Question: I have an Area like below.

'''
public class AdminController : Controller
{
//
// GET: /Admin/Admin/
[HttpPost]
public ActionResult Index_partialPost(AdminModule model)
{
return PartialView("_PartialPage1", model);
}
[HttpGet]
public ActionResult Index_partial()
{
return PartialView("_PartialPage1");
}
[HttpGet]
public ActionResult Index()
{
AdminModule model = new AdminModule();
model.MyName = "My Name";
return View("Index", model);
}
}
'''
'''
@model _1.Areas.Admin.Models.AdminModule
@{
ViewBag.Title = "Index";
Layout = "~/Areas/Admin/Views/Shared/_LayoutPage1.cshtml";
}
<h2>
Index</h2>
<div id="myForm">
<p id="pid">
</p>
</div>
<input id="BTN" type="submit" value="Button" />
<script language="javascript" type="text/javascript">
$('#BTN').click(function(){
$('#pid').load("@Url.Action("Index_partial", "Admin")");
});
</script>
'''
'''
@model _1.Areas.Admin.Models.AdminModule
@{
ViewBag.Title = "Index";
Layout = "~/Areas/Admin/Views/Shared/_LayoutPage1.cshtml";
}
<h2>
Index</h2>
<script src="/Scripts/jquery-1.5.1.min.js" type="text/javascript">
</script>
<div id="myForm">
<p id="pid">
</p>
</div>
<input id="BTN" type="submit" value="Button" />
<script language="javascript" type="text/javascript">
$('#BTN').click(function(){
$('#pid').load("@Url.Action("Index_partial", "Admin")");
});
</script>
'''
'''
@model _1.Areas.Admin.Models.AdminModule
@using (Html.BeginForm())
{
@Html.LabelFor(i => i.MyName)
@Html.TextBoxFor(i => i.MyName)
@Html.ValidationMessageFor(i => i.MyName)
<p id="getDateTimeString">
</p>
<input type="submit" value="Click here" id="btn" />
}
<script language="javascript" type="text/javascript">
$('#btn').click(function () {
var url = '@Url.Action("Index_partialPost", "Admin")';
$.post(url, null, function (data) {
});
});
</script>
'''
Issue is - When trying to post the partial view using jQuery-post not working and giving 404. It's working with Ajax using below mentioned code of Partial View
'''
@model _1.Areas.Admin.Models.AdminModule
@using (Ajax.BeginForm("Index", "Admin",
new AjaxOptions { UpdateTargetId = "myForm", HttpMethod = "Post" }))
{
@Html.LabelFor(i => i.MyName)
@Html.TextBoxFor(i => i.MyName)
@Html.ValidationMessageFor(i => i.MyName)
<p id="getDateTimeString">
</p>
<input type="submit" value="Click here" id="btn" />
}
'''
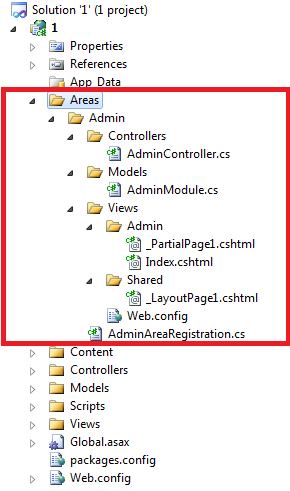
Answer: You should cancel the default action of the form by returning false from your click handler:
'''
<script type="text/javascript">
$('#btn').click(function () {
var url = '@Url.Action("Index_partialPost", "Admin")';
$.post(url, null, function (data) {
});
return false;
});
</script>
'''
If you don't do that, the form is submitted to the server and the browser redirects to the target url leaving you absolutely no time for your AJAX request to ever execute.
Notice that it is much better to subscribe to the .submit event of the form in order to perform the AJAX request instead of the .click event of the submit button. The reason for this is obvious: there are other means to submit a form than clicking on a submit button. For example pressing the key while inside an input field. If this happens your AJAX will never execute.
So here's the correct way. Start by giving an unique id to your form:
'''
@using (Html.BeginForm(null, null, FormMethod.Post, new { id = "myForm" }))
{
@Html.LabelFor(i => i.MyName)
@Html.TextBoxFor(i => i.MyName)
@Html.ValidationMessageFor(i => i.MyName)
<p id="getDateTimeString">
</p>
<input type="submit" value="Click here" id="btn" />
}
'''
and then you could unobtrusively AJAXify this form:
'''
<script type="text/javascript">
$('#myForm').submit(function () {
$.ajax({
url: this.action,
type: this.method,
data: $(this).serialize(),
success: function(result) {
}
});
return false;
});
</script>
'''